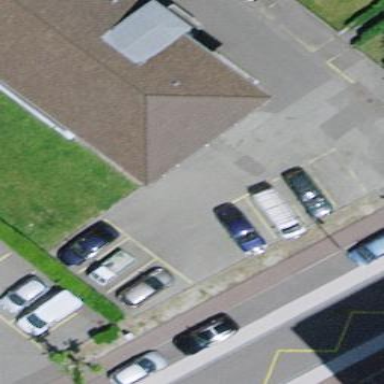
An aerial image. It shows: Parking available on the street side.